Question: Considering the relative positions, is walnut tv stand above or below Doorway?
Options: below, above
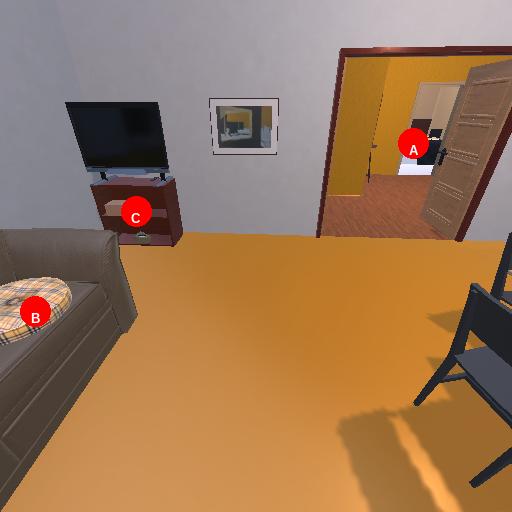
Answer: below